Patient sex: M
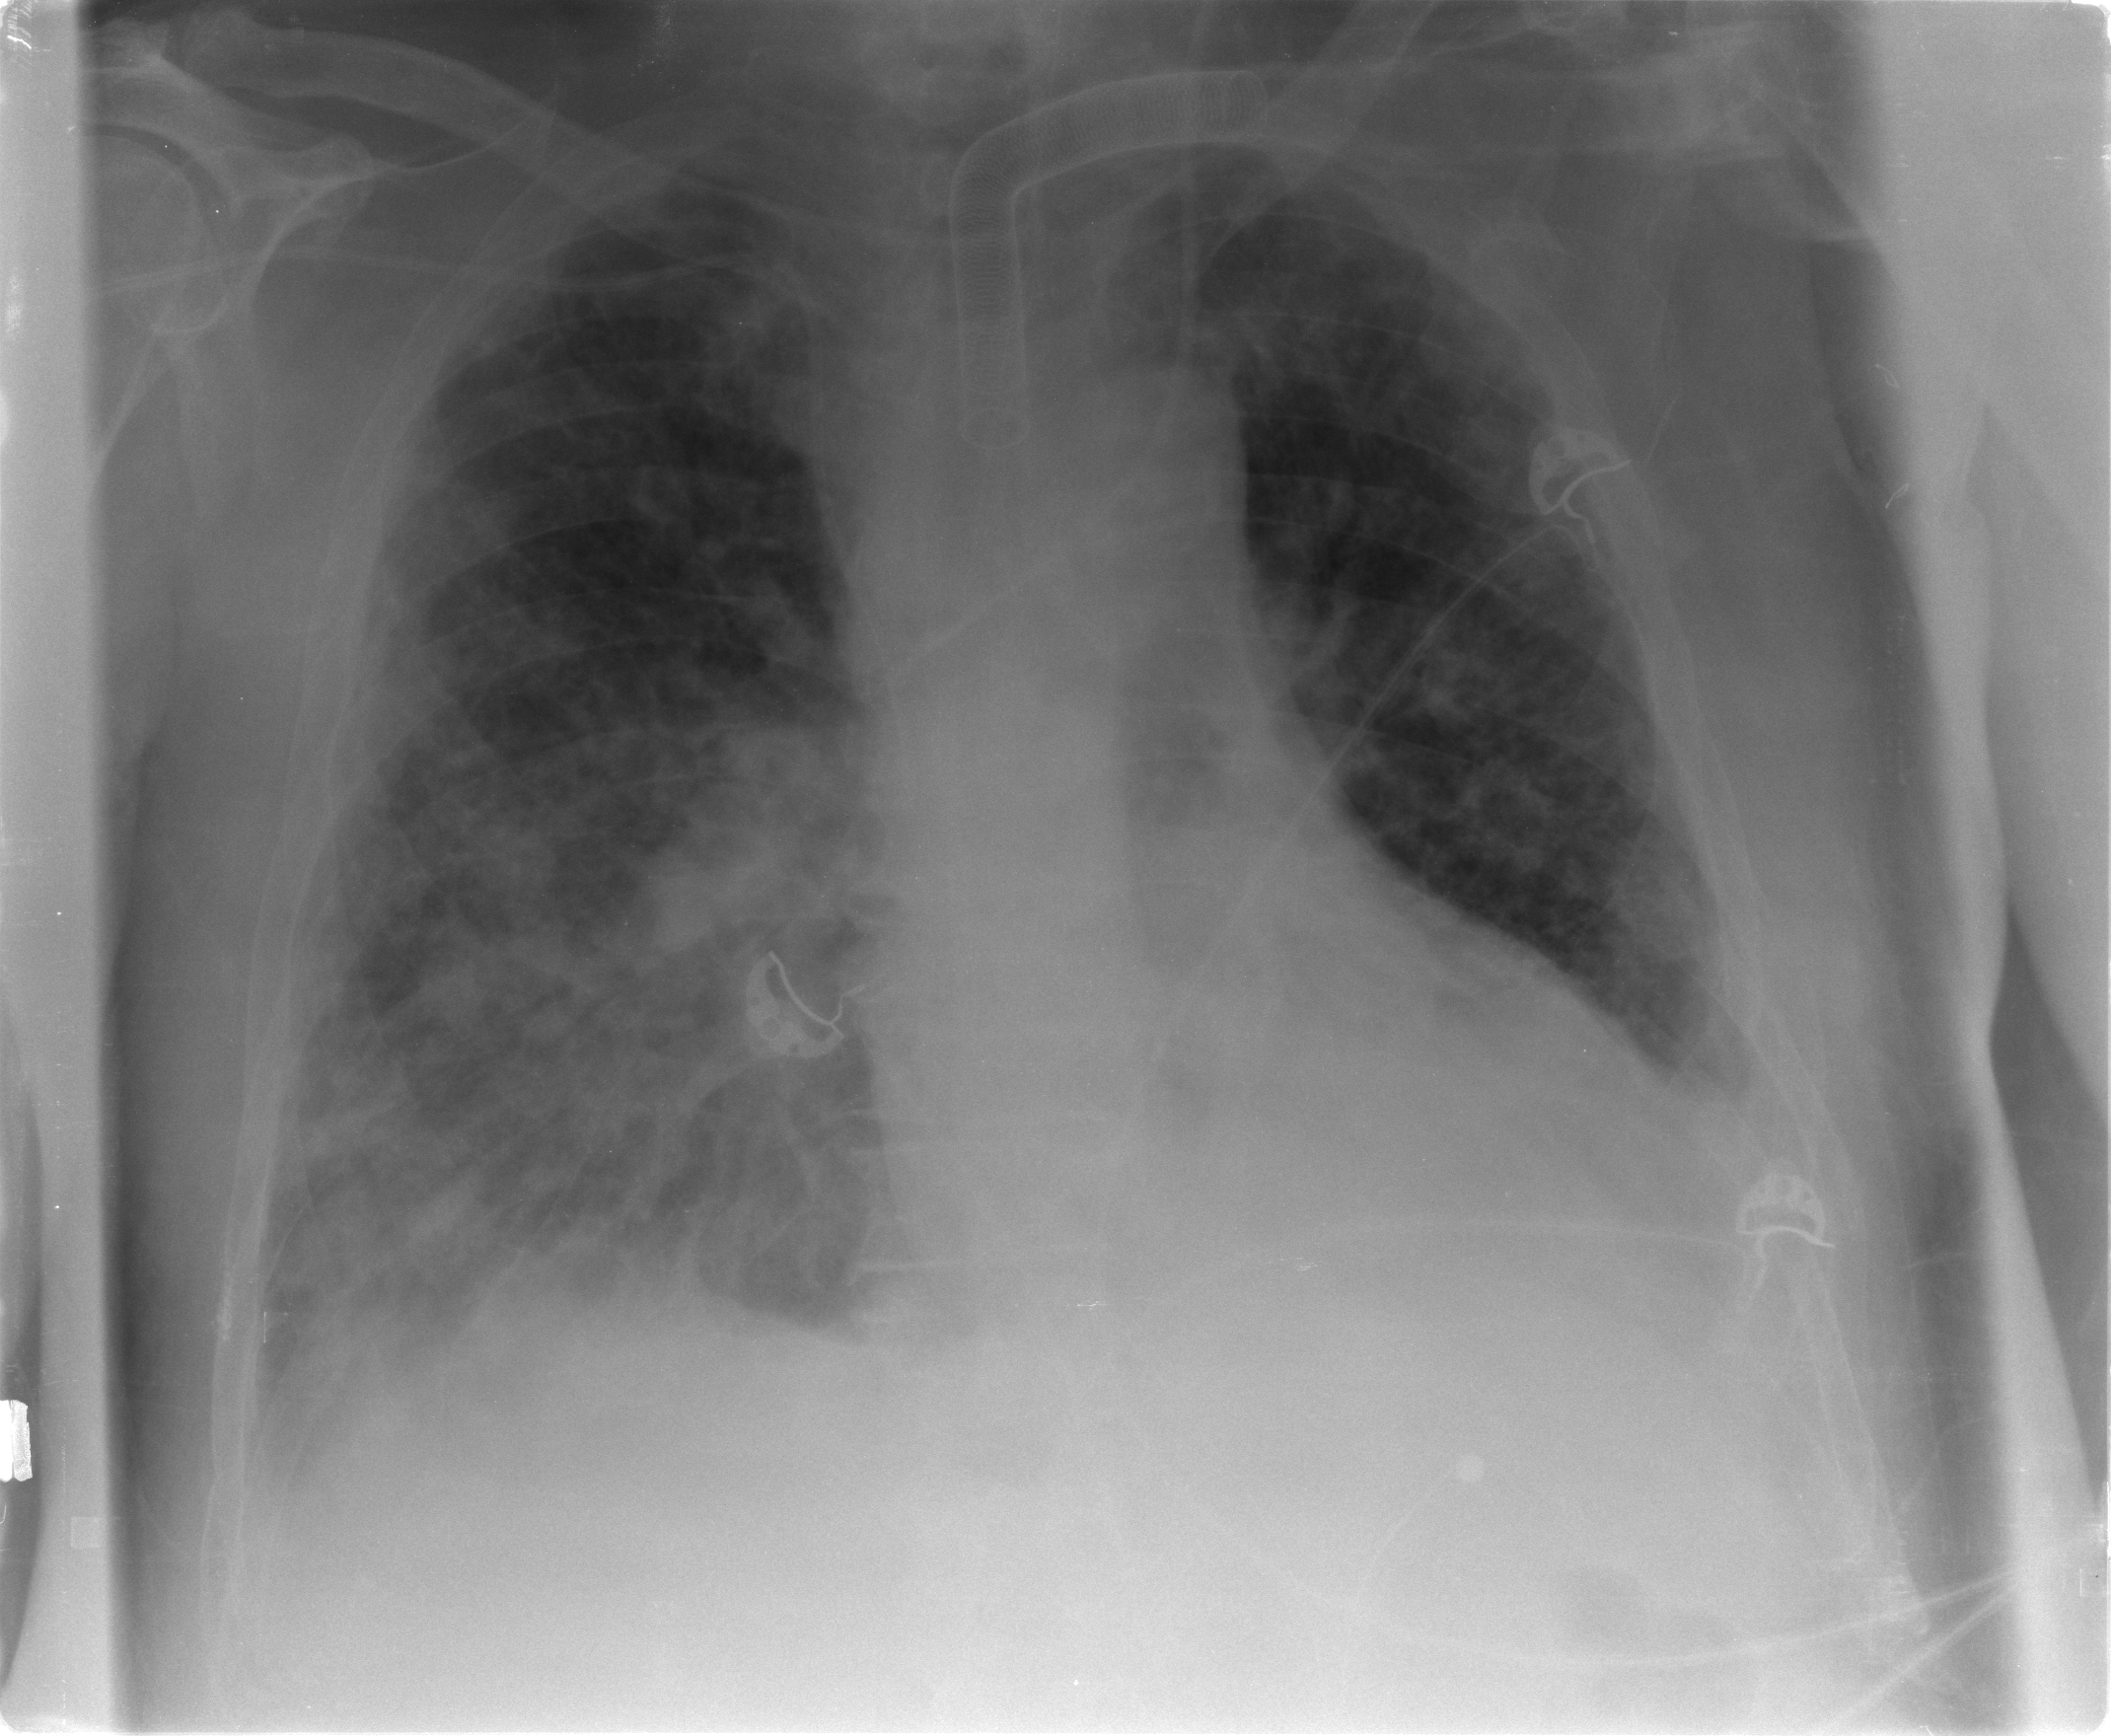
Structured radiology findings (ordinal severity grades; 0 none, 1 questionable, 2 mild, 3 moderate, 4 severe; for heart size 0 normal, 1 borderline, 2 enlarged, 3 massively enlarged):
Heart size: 2
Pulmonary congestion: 3
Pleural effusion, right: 2
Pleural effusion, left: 2
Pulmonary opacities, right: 3
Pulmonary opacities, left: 3
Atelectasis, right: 2
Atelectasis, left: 2